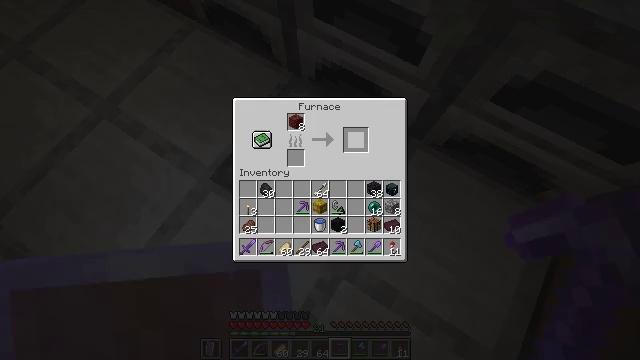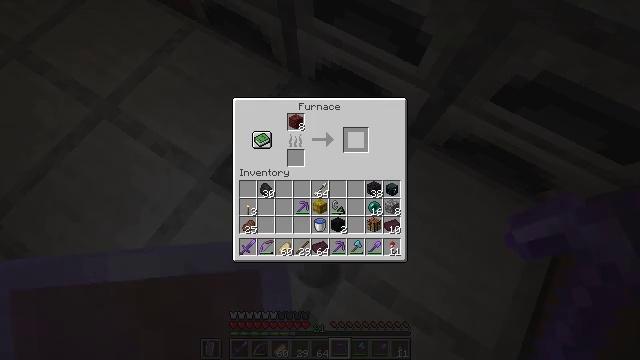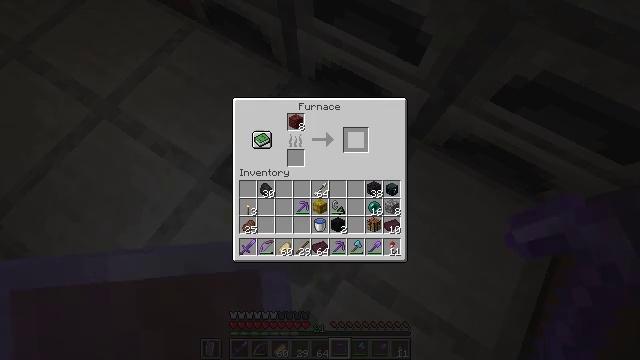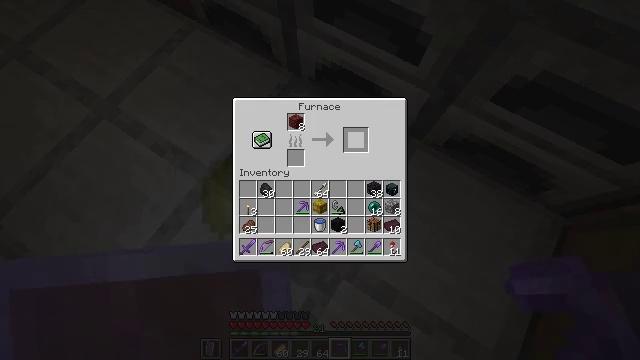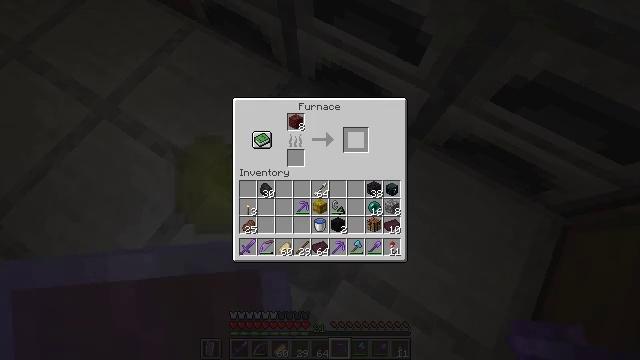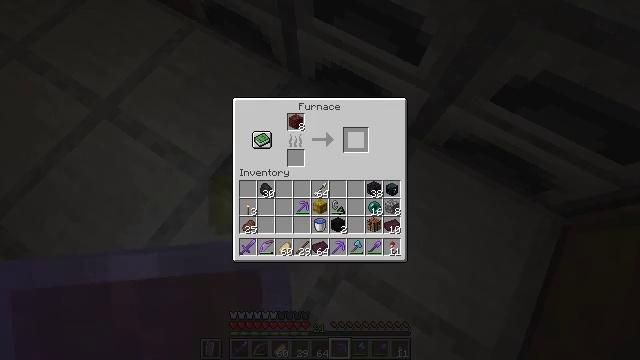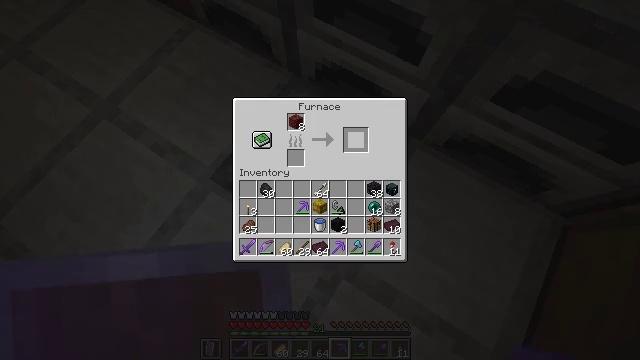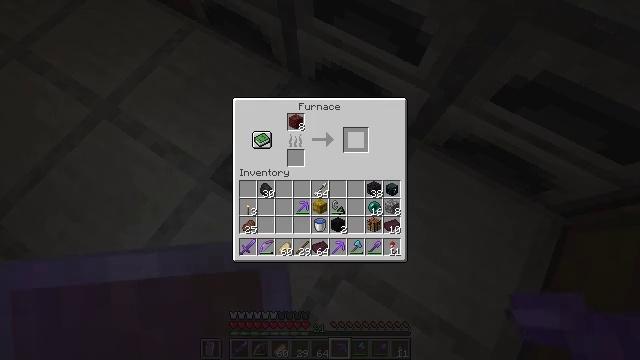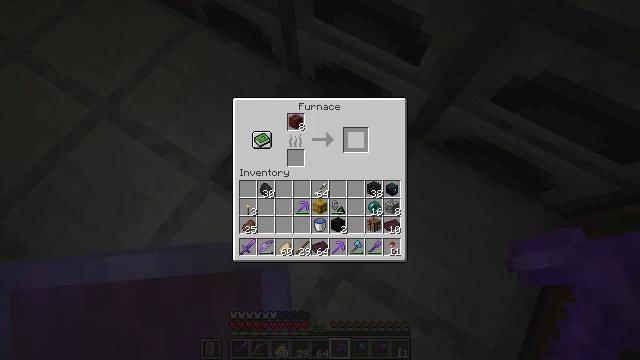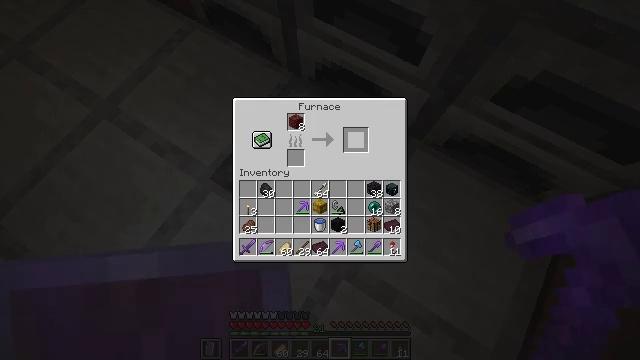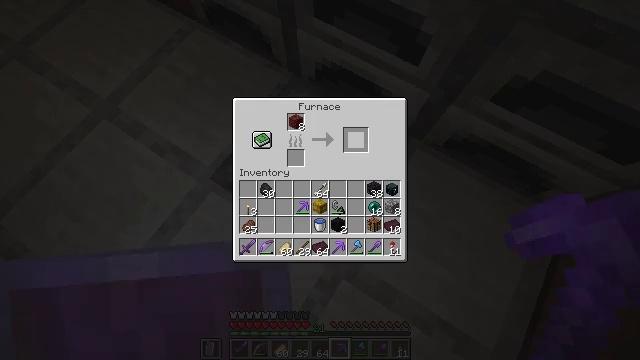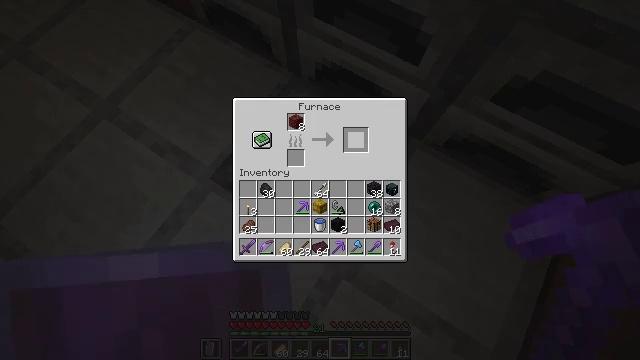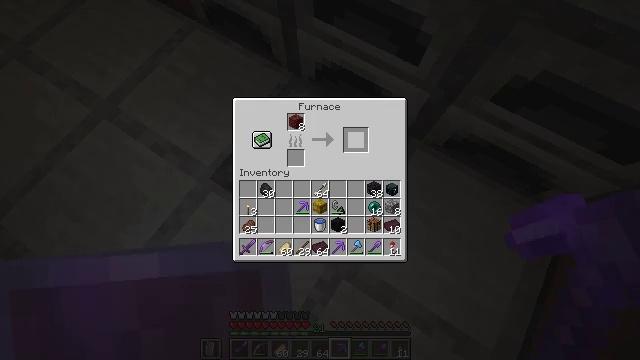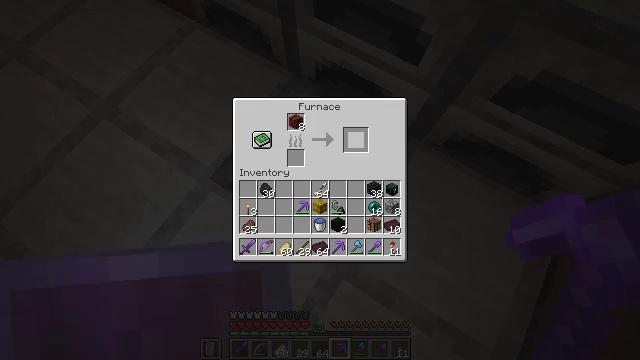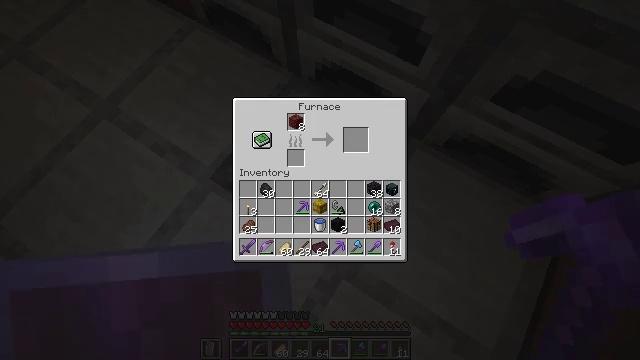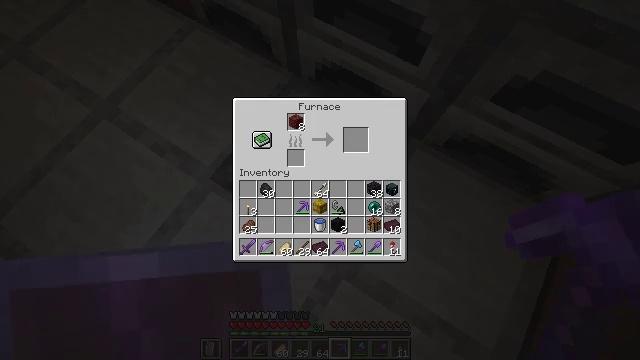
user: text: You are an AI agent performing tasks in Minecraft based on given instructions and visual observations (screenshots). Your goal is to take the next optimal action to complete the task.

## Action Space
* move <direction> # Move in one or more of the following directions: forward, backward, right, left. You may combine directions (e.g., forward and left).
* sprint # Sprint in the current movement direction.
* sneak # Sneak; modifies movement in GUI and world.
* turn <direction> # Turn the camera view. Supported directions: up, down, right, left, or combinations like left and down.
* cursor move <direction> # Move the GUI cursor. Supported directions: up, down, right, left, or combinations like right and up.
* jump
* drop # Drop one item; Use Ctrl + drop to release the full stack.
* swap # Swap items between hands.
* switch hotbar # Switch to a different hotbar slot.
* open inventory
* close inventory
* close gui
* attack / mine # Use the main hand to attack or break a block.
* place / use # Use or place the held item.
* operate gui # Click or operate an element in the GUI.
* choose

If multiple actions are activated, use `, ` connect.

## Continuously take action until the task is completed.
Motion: motion action
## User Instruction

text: Use netherrack in the furnace to get nether bricks.
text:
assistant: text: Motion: sneak, attack / mine
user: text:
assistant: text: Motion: sneak, attack / mine
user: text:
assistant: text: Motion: sneak
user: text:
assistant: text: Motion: sneak
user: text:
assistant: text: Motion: no_op
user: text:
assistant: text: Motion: no_op
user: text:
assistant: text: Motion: no_op
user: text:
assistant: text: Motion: no_op
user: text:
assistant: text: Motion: no_op
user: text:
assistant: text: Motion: no_op
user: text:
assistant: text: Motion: no_op
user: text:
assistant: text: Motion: no_op
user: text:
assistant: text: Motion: turn right
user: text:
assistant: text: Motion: no_op
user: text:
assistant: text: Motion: no_op
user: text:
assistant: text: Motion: no_op
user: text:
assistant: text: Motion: no_op
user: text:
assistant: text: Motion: no_op
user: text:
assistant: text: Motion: no_op
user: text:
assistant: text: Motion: no_op
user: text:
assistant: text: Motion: no_op
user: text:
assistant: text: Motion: no_op
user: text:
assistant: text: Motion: no_op
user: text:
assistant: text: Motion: no_op
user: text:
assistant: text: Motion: no_op
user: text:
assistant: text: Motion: no_op
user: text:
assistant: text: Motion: no_op
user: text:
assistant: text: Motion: no_op
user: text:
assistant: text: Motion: no_op
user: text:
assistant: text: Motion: turn left